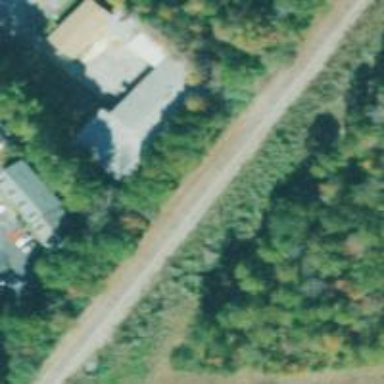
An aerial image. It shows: Abandoned railway siding.